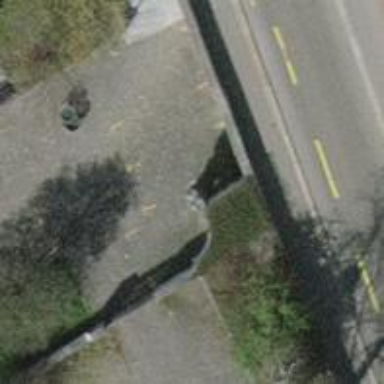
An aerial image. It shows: Footway with sett surface.